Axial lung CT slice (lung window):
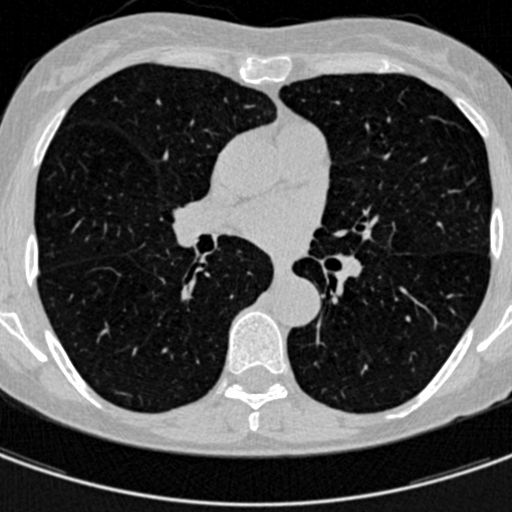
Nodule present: no